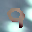
Label: 9